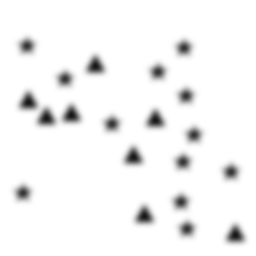
Squares: 0
Triangles: 8
Stars: 12
Total shapes: 20